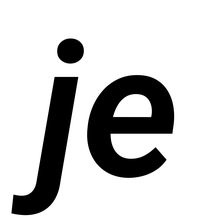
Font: Roboto-Italic_SemiBold_Italic